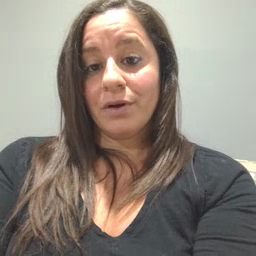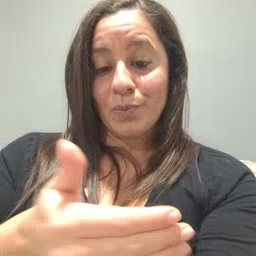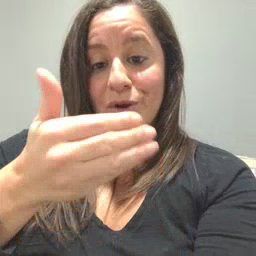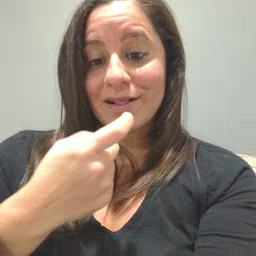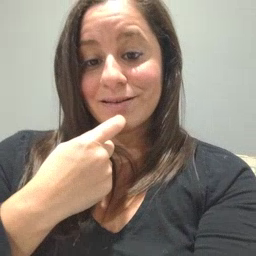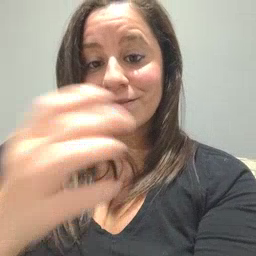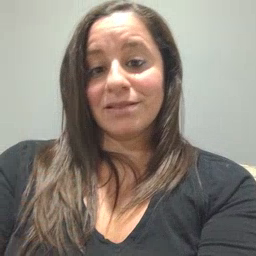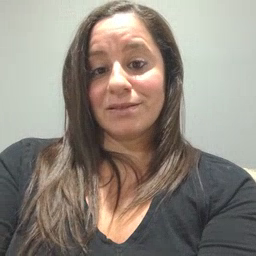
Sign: glasswindow